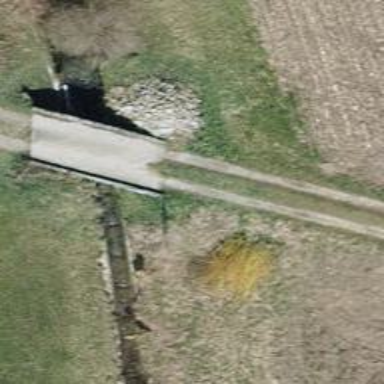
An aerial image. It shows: Track road with bridge.